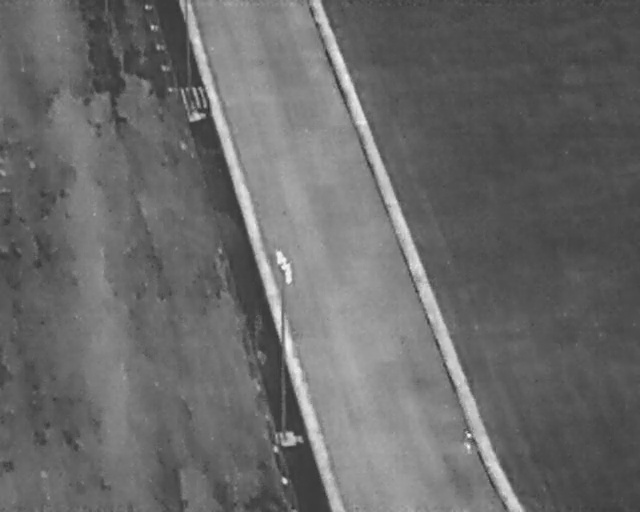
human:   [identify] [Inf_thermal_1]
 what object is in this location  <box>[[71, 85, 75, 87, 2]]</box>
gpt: <ref>1 medium person at the bottom right</ref>